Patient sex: M
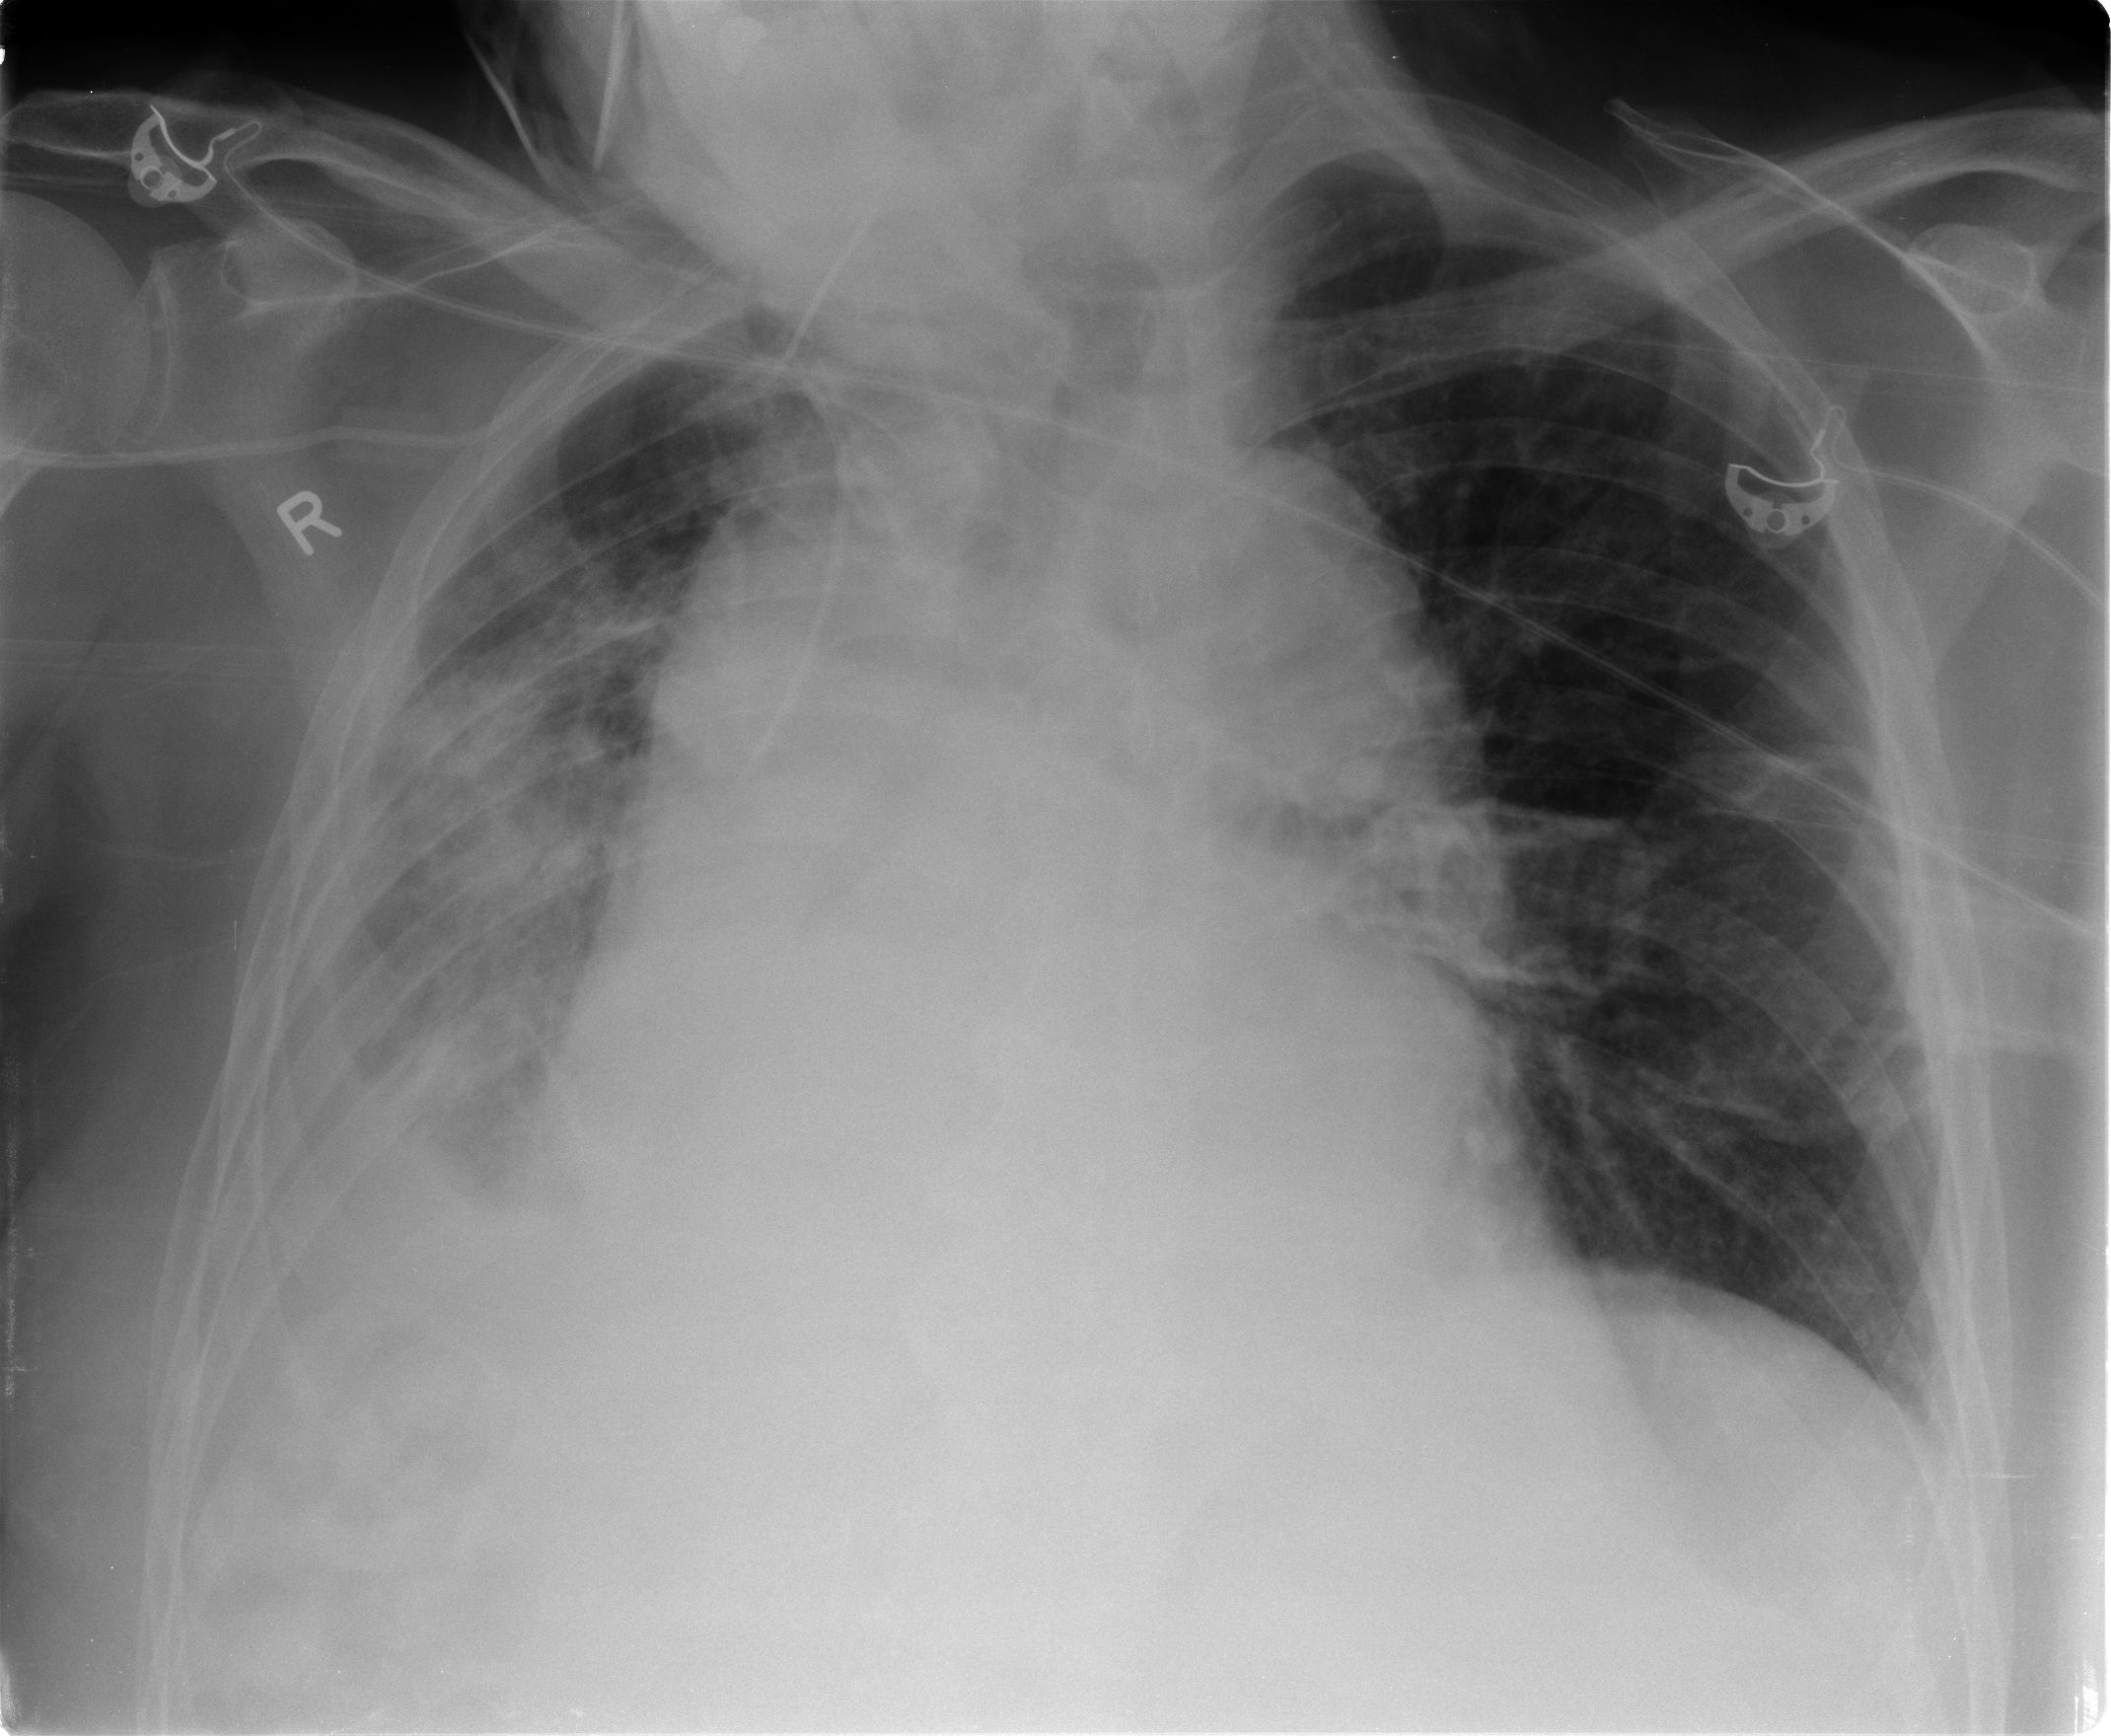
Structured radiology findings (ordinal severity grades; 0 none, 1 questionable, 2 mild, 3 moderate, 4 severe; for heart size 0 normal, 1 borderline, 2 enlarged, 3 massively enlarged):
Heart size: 3
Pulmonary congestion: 0
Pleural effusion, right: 3
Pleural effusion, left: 0
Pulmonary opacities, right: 2
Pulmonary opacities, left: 0
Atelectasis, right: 3
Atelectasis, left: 0